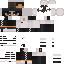
A male human skin with medium skin, wearing brown long hair dressed in a blue hoodie and black pants, featuring a closed mouth.